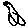
Label: bird